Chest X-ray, PA view. Patient: 30 years old, sex M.
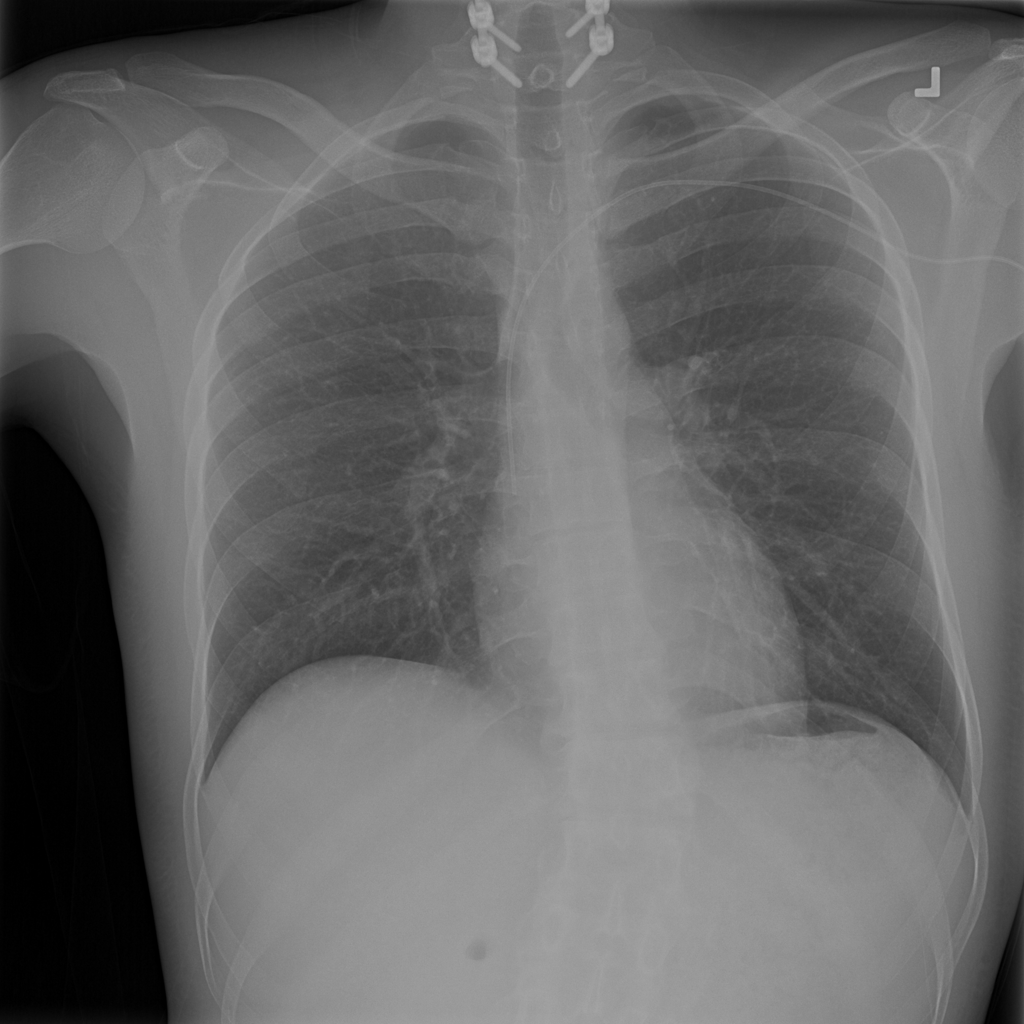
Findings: No Finding